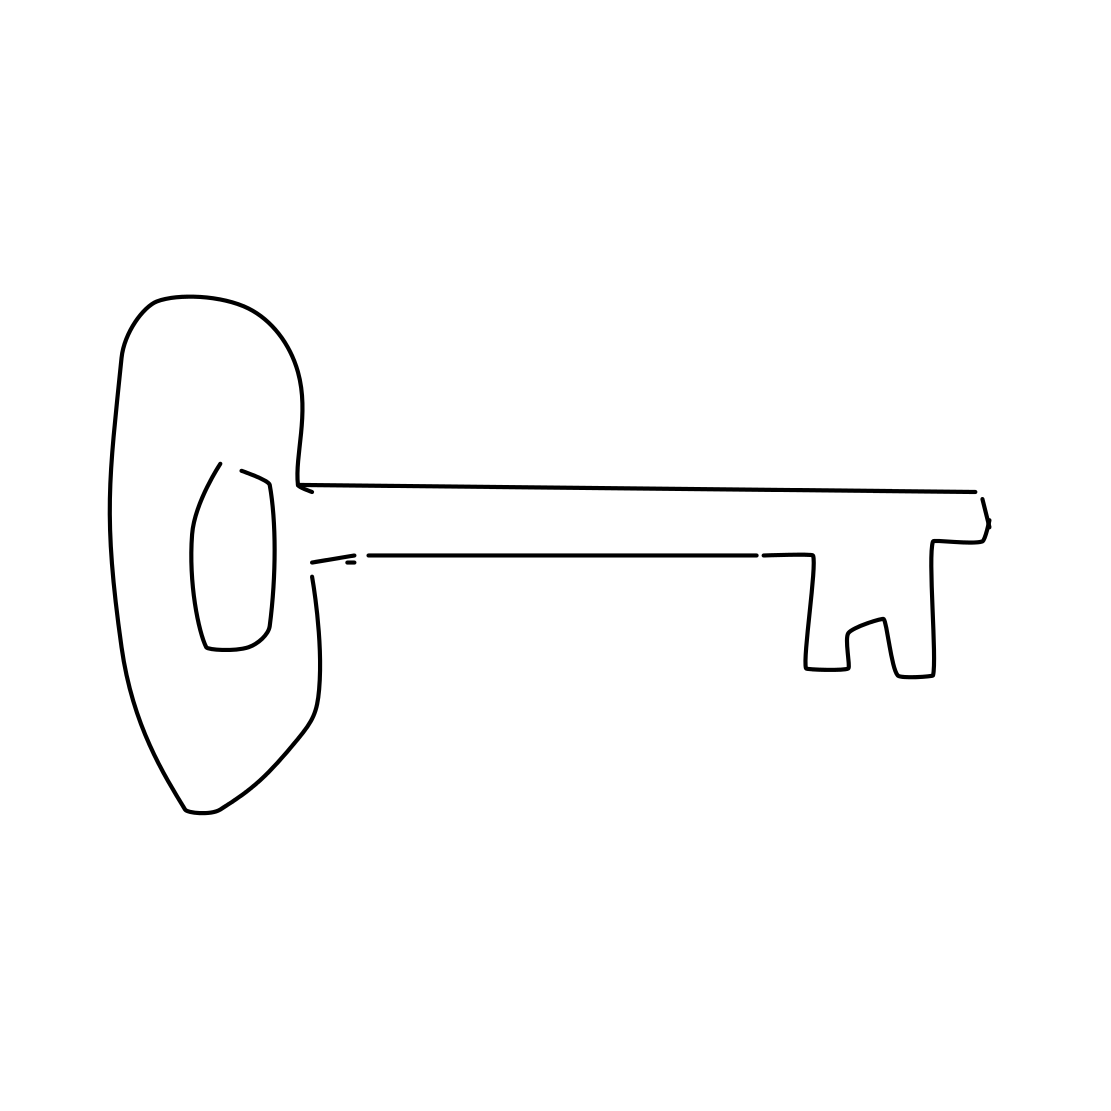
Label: key